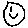
Label: smiley face